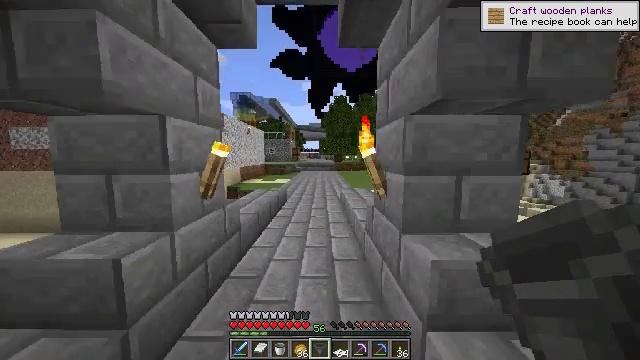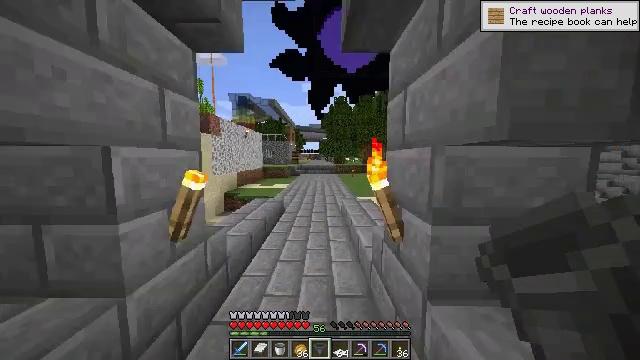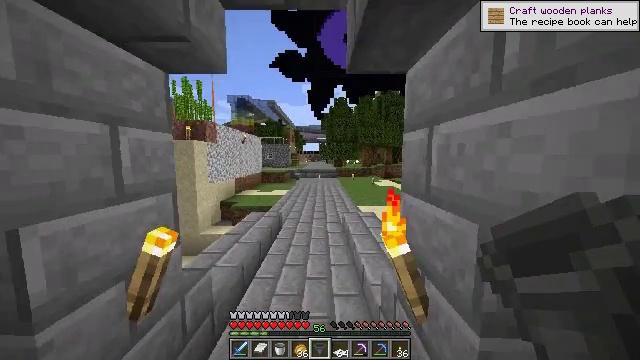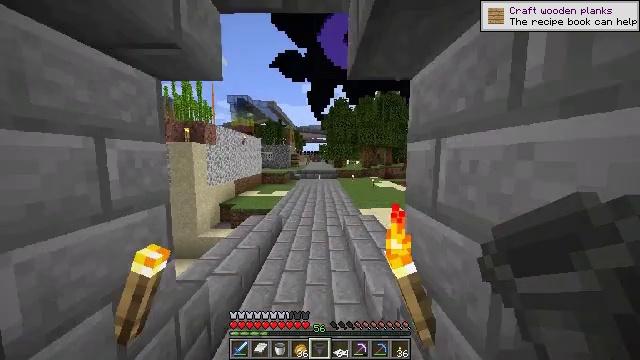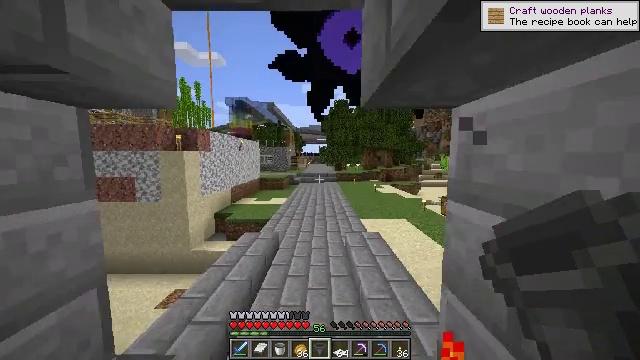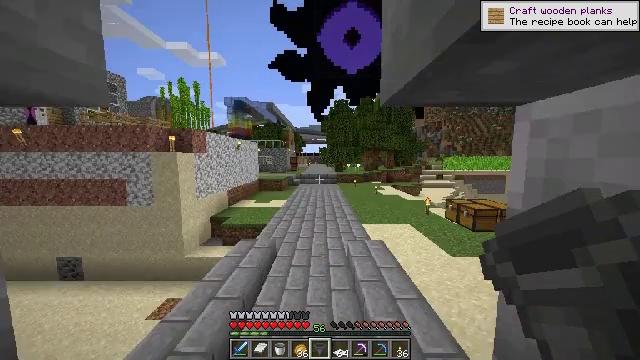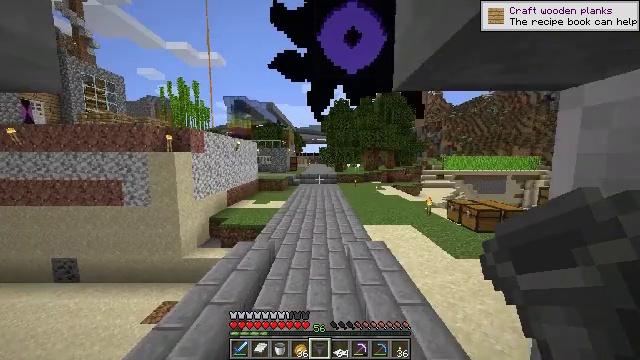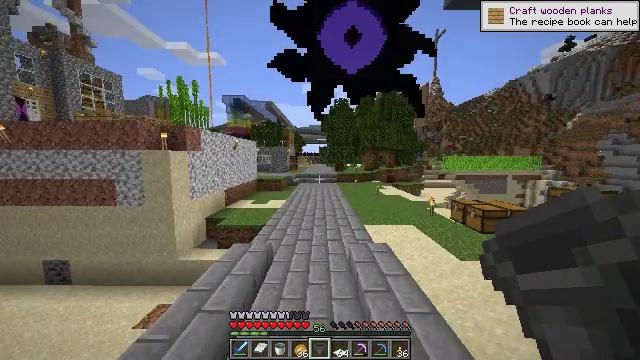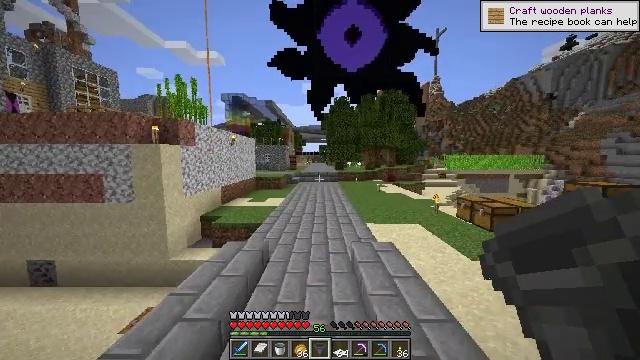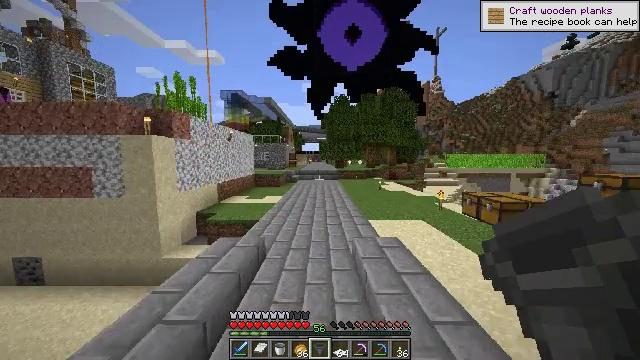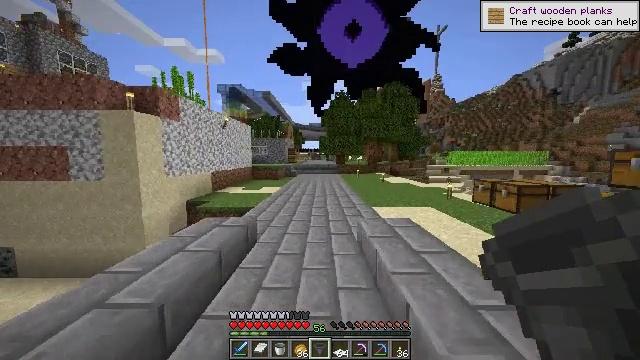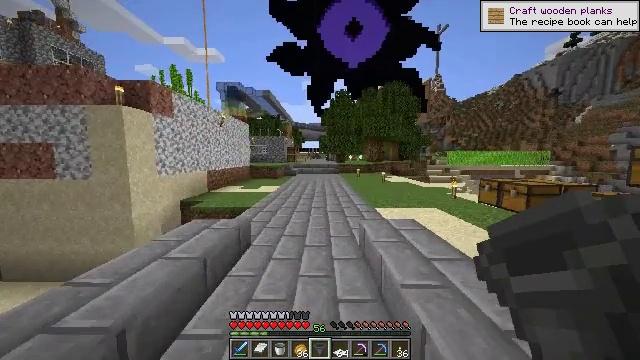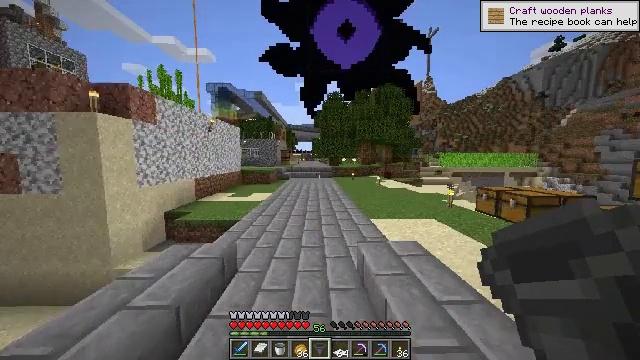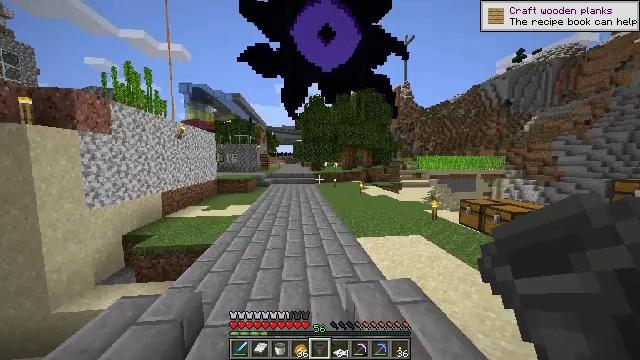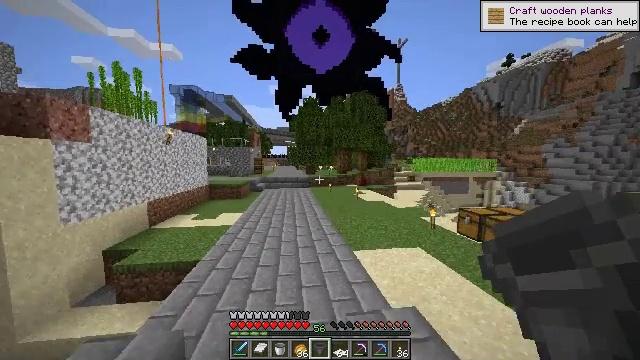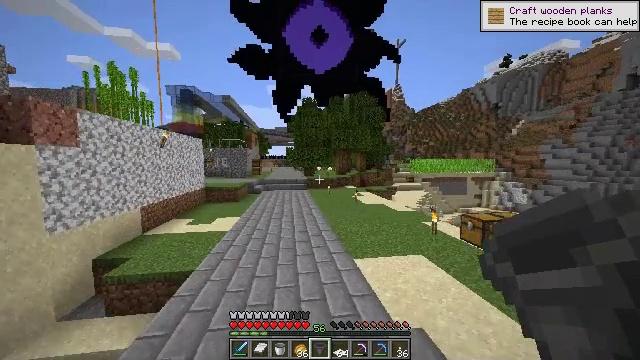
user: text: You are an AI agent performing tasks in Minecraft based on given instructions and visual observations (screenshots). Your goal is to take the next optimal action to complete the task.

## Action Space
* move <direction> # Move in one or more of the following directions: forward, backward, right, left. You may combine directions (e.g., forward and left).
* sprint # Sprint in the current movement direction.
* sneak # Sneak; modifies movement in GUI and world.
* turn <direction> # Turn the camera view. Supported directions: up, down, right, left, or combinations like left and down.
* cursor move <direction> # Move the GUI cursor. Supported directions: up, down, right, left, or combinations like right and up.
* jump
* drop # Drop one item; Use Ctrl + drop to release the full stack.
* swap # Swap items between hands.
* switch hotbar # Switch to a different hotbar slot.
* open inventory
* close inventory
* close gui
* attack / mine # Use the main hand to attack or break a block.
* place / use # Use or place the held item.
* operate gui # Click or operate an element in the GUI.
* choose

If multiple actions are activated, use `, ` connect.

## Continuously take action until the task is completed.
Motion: motion action
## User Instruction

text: Drop a white carpet.
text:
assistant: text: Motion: move forward, jump
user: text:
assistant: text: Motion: move forward, jump
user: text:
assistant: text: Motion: move forward, jump
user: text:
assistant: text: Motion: move forward, jump
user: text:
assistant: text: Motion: move forward, jump
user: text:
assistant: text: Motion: move forward, jump
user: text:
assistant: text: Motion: move forward, jump
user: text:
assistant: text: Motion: move forward, jump
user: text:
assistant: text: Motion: move forward, jump
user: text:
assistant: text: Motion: move forward, jump
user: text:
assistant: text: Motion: move forward, jump
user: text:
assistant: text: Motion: move forward, turn right, jump
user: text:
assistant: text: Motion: move forward, turn right, jump
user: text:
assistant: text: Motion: move forward, turn right, jump
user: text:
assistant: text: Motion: move forward, jump
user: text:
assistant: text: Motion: move forward, jump
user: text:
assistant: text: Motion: move forward, jump
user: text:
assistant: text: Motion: move forward, turn right, jump
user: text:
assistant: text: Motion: move forward, turn right, jump
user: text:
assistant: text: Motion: move forward, turn right, jump
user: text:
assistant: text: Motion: move forward, turn right, jump
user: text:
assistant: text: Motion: move forward, turn right, jump
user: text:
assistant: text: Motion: move forward, turn right, jump
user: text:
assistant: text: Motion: move forward, turn right, jump
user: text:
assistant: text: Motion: move forward, jump
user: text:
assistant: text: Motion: move forward, jump
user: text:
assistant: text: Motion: move forward, jump
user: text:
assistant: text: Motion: move forward, turn right, jump
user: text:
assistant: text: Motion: move forward, turn right, jump
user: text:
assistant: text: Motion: move forward, turn right, jump